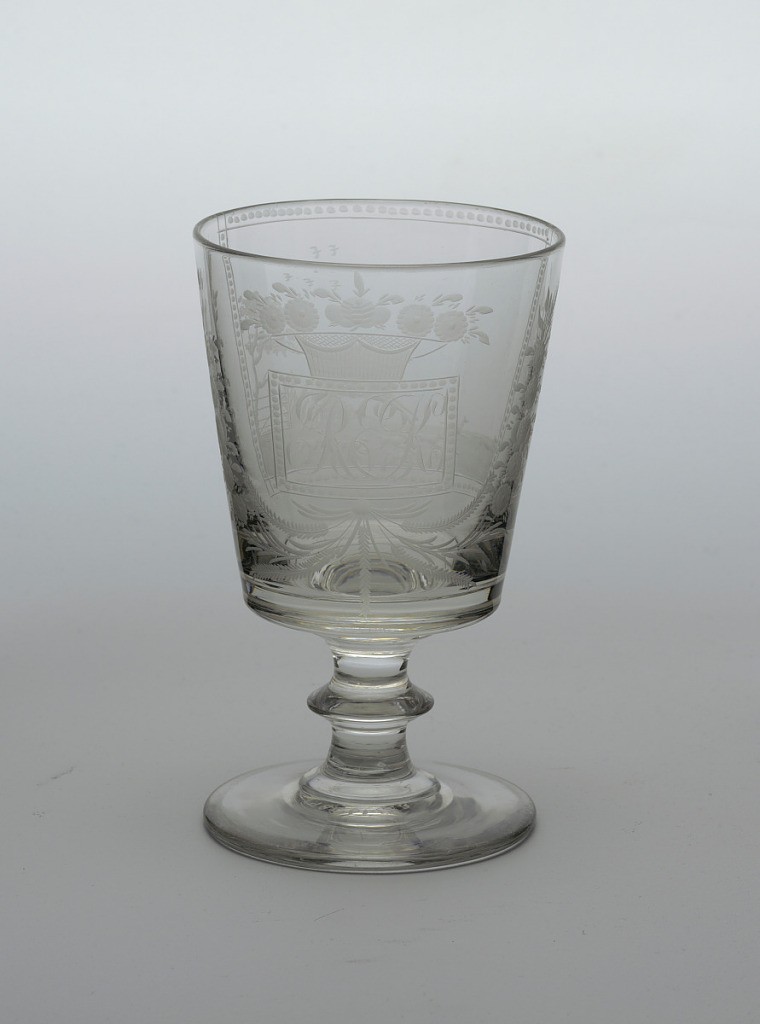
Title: Goblet with Hunting Scene
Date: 19th century
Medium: Glass
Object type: goblet
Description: Bucket bowl, outward sloping, stem with bladed knop rising from flat circular foot with pontil depression. The bowl wheel engraved with initials "R E K" in rectangular frame centered on wreath of flowers and grain sprays; on other side: within a frame, a mounted horseman riding left in silhouette with hounds in panel below and birds in flight above. Leafy tree to right at panel's edge.